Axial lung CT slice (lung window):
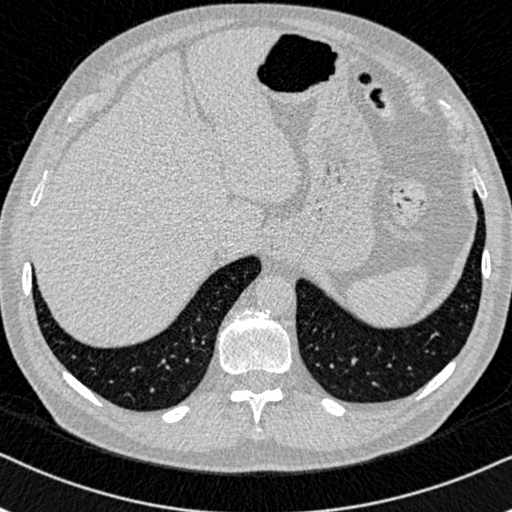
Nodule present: no